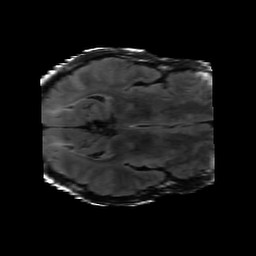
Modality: FLAIR
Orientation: axial
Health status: ill
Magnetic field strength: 3 T